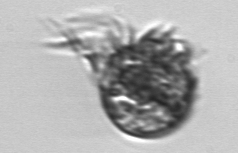
Label: Strombidium_morphotype1